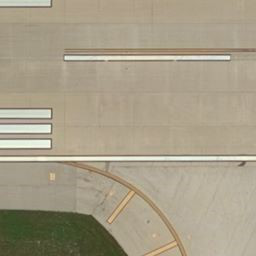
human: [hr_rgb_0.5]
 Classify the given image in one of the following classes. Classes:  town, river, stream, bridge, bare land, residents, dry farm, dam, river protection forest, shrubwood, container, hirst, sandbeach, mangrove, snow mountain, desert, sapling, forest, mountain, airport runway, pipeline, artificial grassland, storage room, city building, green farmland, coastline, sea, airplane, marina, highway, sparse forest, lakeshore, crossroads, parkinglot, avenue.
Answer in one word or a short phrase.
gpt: airport runway